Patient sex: M
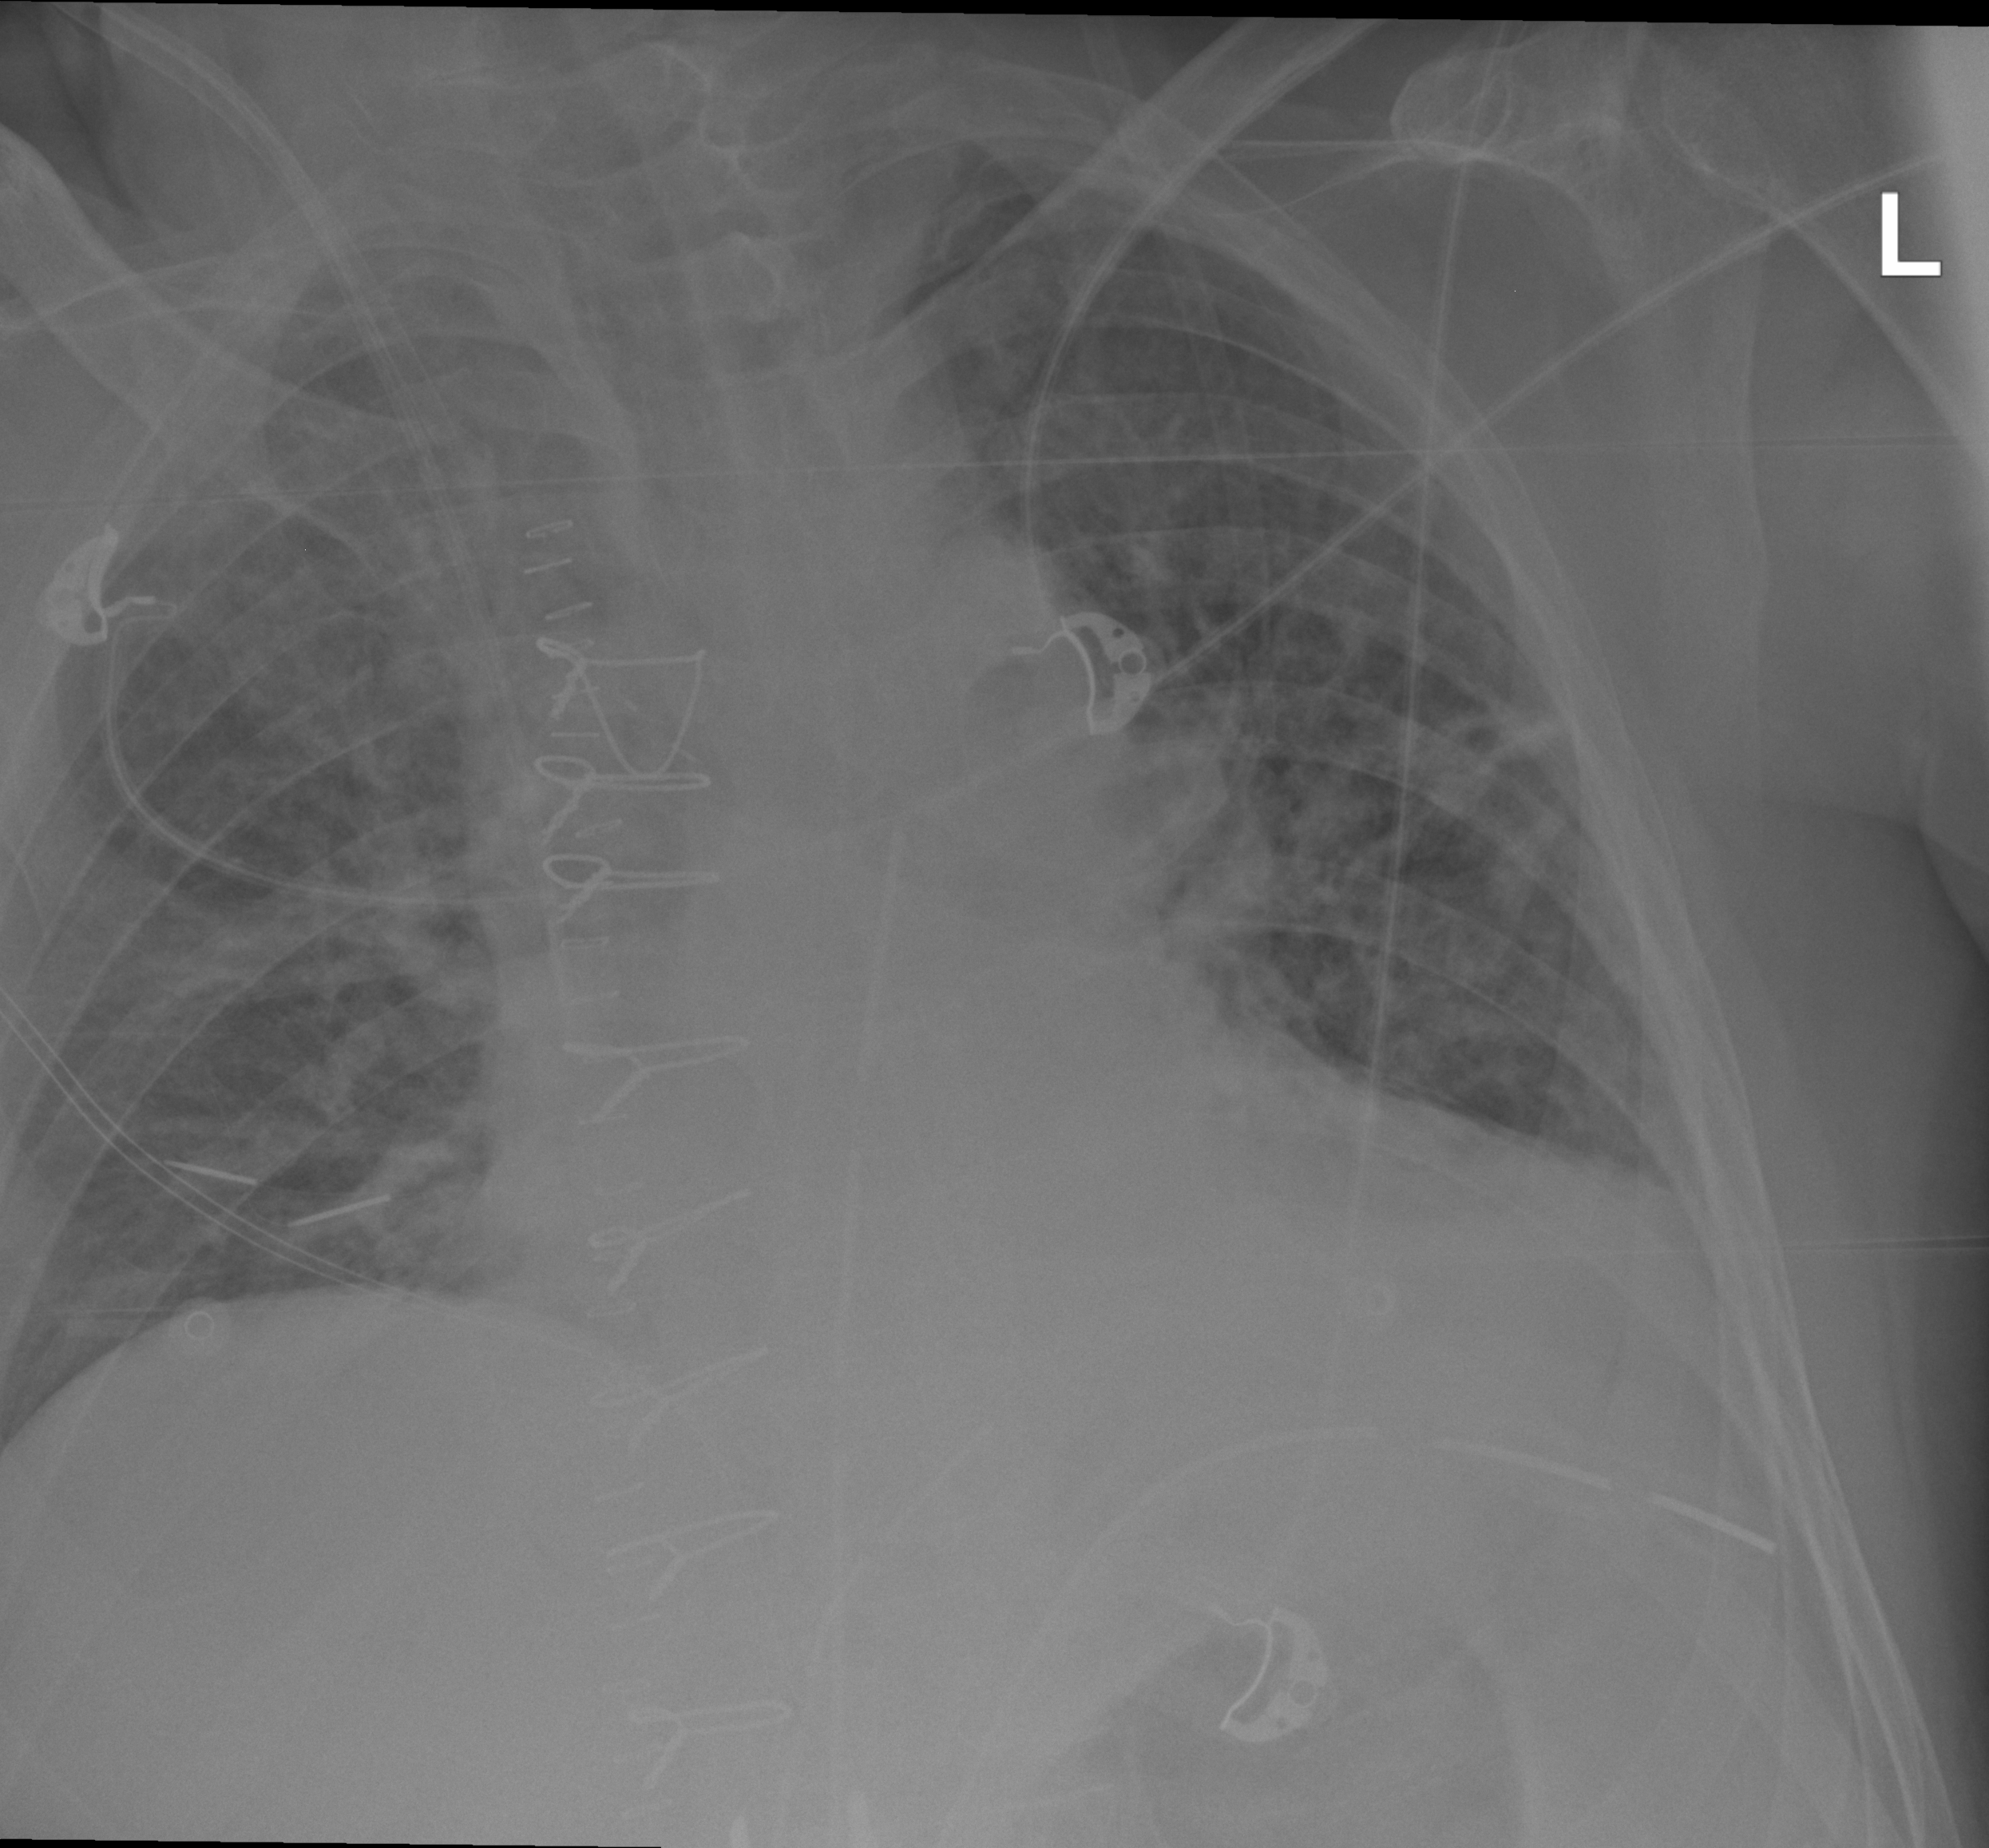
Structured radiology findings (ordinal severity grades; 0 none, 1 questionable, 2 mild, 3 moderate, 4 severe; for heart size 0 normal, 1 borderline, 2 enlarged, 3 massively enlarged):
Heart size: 2
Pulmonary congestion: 2
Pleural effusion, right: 0
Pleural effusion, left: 2
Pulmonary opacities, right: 0
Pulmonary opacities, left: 0
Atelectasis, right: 0
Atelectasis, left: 0